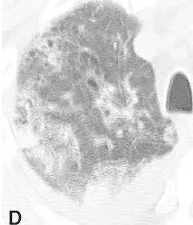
The progressive multiple lung shadows were detected with chest CT. And 19th day.
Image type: radiology (ct)